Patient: sex M, age 69
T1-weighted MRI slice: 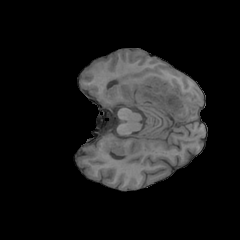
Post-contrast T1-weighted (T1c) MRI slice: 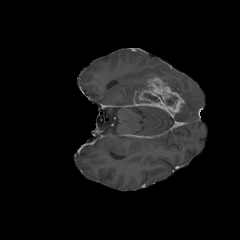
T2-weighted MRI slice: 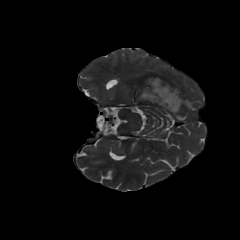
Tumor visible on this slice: yes
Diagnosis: Glioblastoma, IDH-wildtype
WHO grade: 4